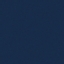
Label: SeaLake